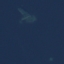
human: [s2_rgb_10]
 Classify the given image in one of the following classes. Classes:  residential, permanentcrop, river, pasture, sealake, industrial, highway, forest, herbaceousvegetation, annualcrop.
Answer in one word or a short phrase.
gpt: SeaLake